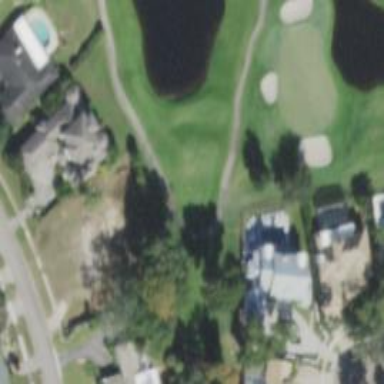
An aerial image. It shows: Golf cartpath that is also road path.